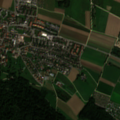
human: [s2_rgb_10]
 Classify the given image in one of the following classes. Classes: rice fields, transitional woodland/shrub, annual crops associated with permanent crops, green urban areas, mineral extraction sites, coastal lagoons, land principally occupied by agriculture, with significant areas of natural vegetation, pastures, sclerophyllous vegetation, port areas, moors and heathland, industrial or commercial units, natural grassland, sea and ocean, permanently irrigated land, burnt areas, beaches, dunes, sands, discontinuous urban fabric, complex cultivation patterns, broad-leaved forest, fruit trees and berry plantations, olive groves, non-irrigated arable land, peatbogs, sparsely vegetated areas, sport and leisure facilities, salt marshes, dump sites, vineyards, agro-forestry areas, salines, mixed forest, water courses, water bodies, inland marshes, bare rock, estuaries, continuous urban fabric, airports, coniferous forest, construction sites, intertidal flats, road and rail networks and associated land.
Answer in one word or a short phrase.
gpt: discontinuous urban fabric, industrial or commercial units, non-irrigated arable land, mixed forest